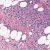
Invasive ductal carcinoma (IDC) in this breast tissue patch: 0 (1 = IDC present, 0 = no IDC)